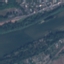
Label: River